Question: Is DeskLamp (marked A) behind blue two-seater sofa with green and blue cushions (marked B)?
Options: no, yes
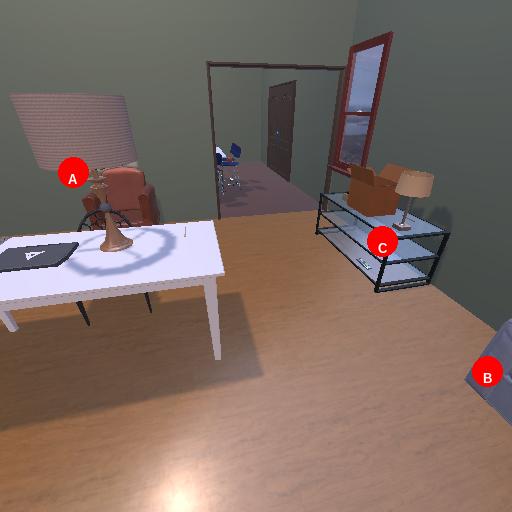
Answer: no